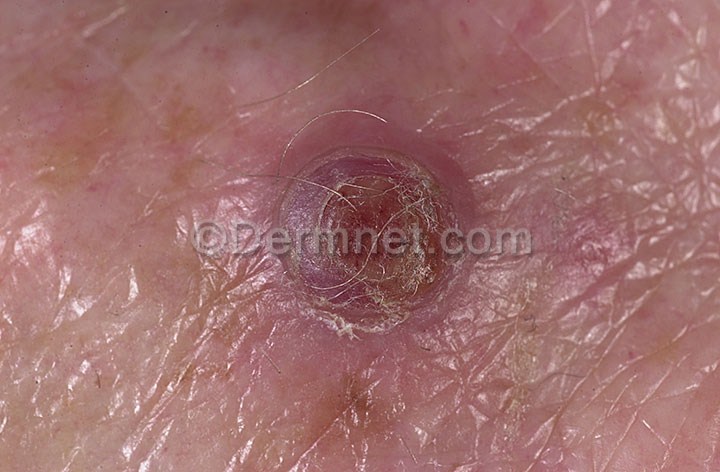
Disease: Vascular Tumors